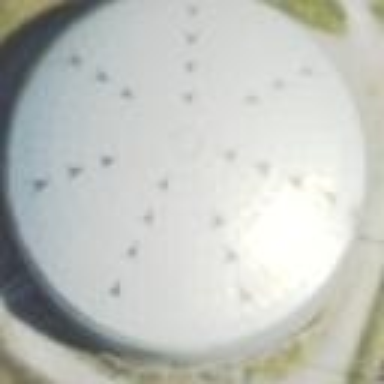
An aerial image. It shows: Storage tank created as man-made structure.